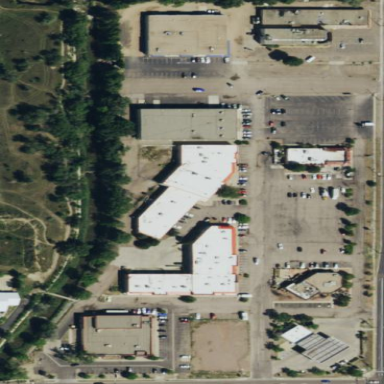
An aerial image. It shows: Retail area.